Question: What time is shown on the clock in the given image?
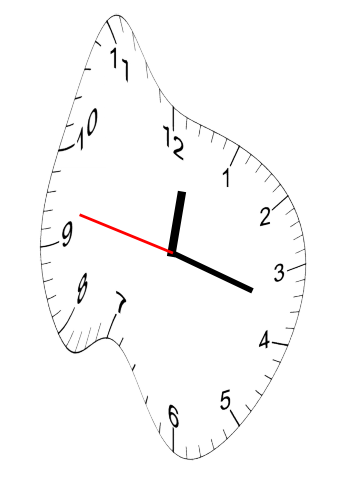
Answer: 12:17:47